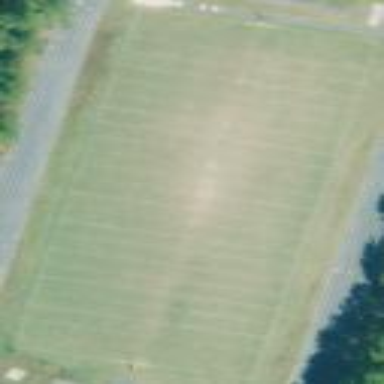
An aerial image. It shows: Grass pitch designated for American football in leisure land area.